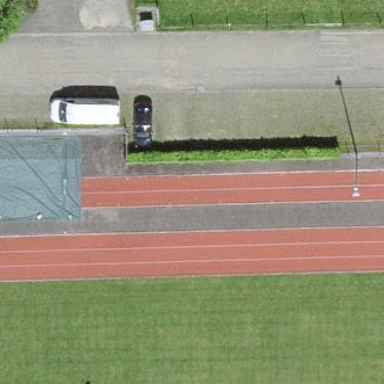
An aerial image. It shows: Athletics track located on leisure land.